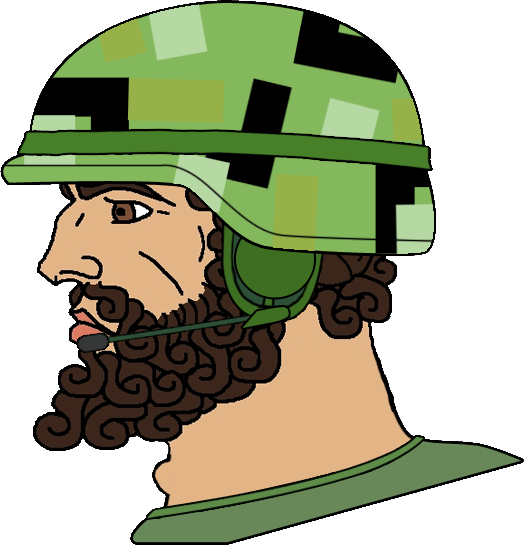
Label: 4_Yes_Chad